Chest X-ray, AP view. Patient: 68 years old, sex F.
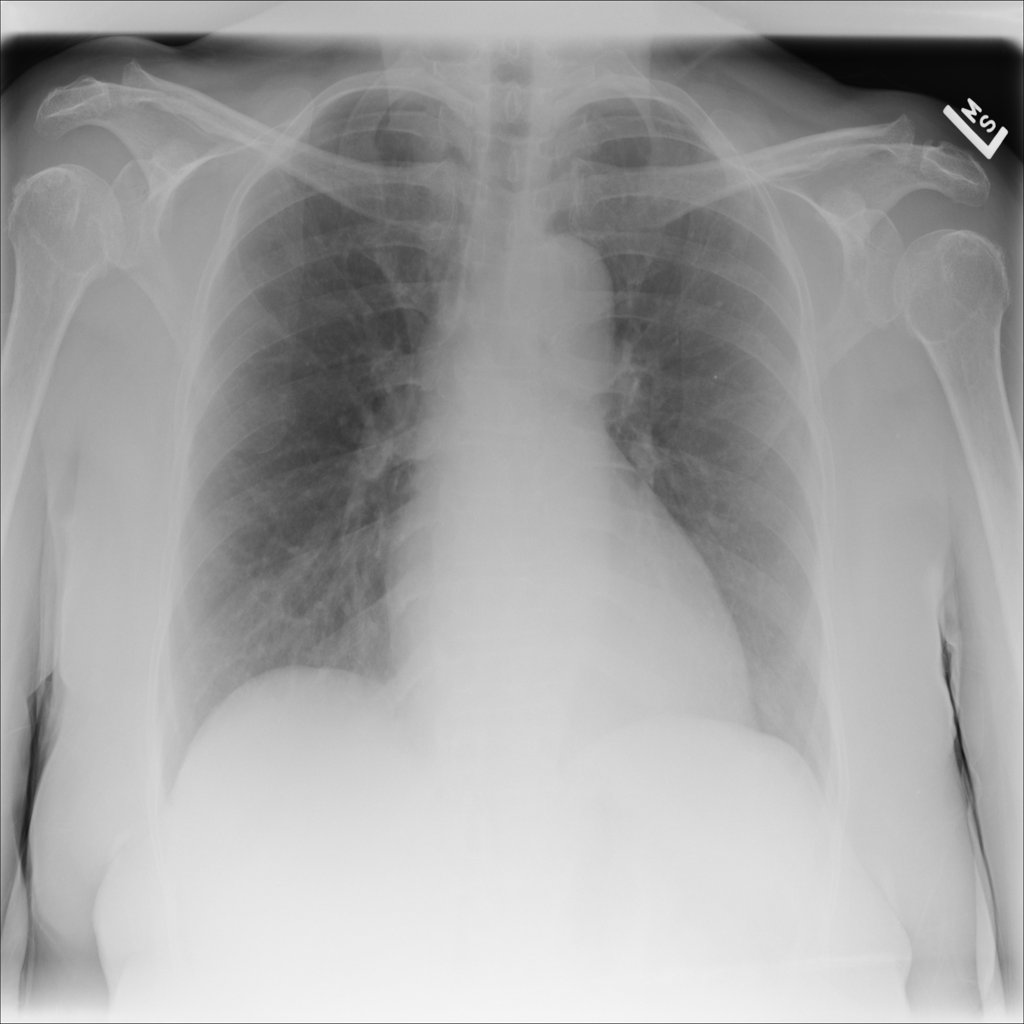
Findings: No Finding